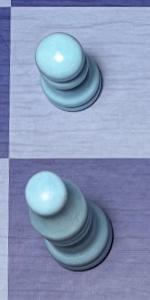
Label: Bishop_White